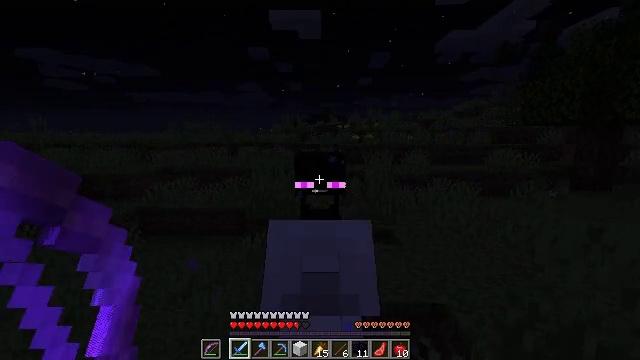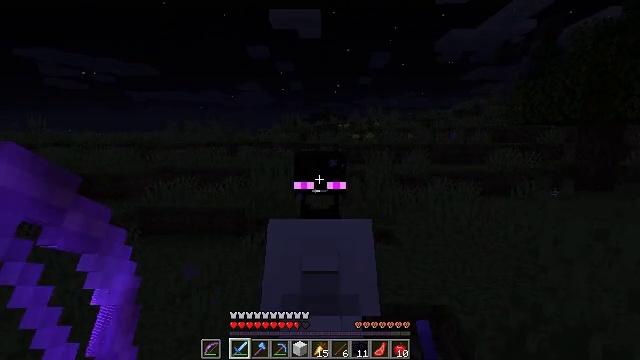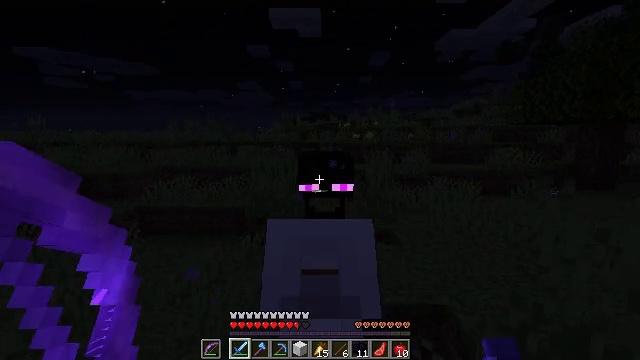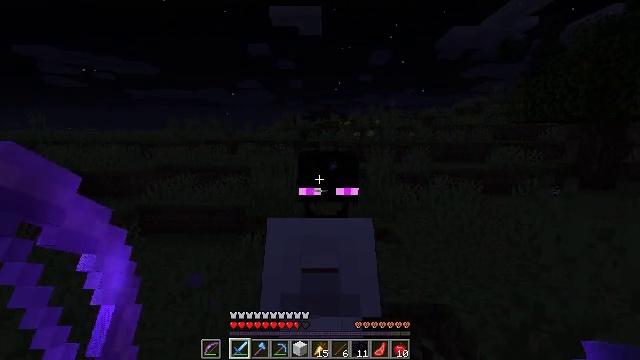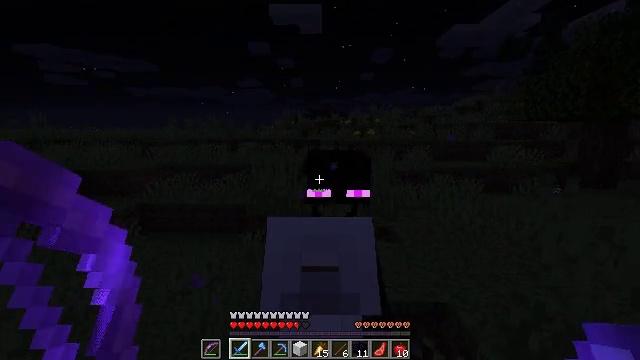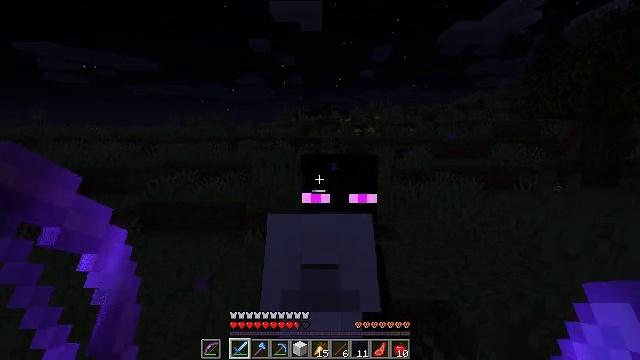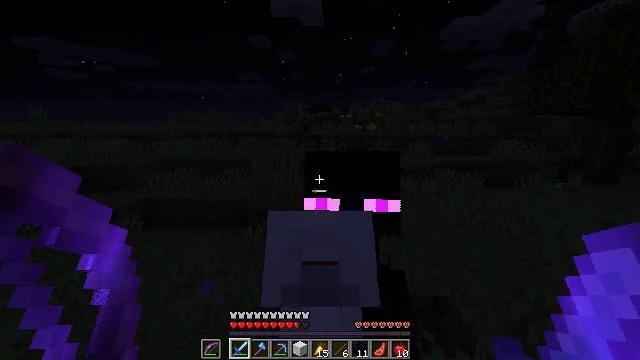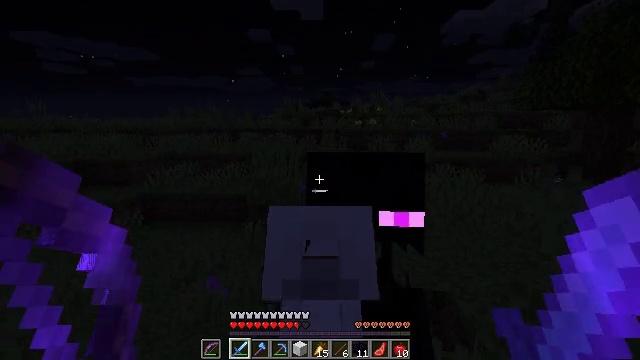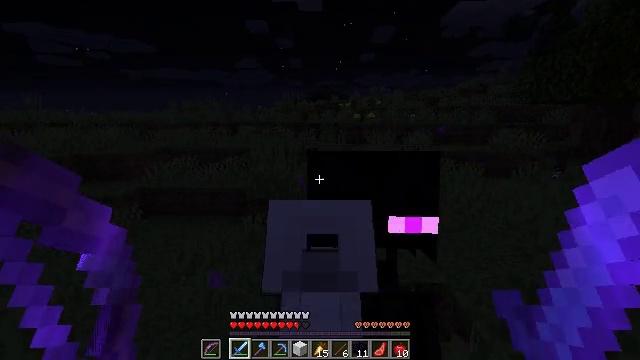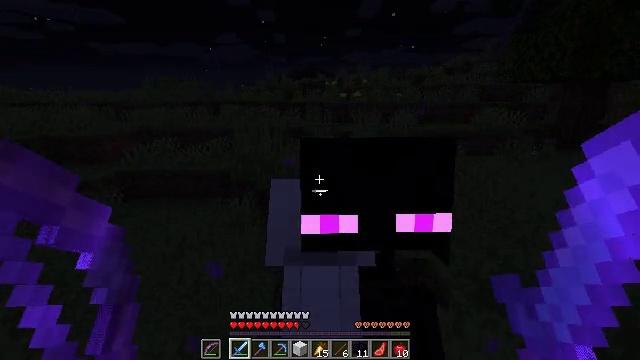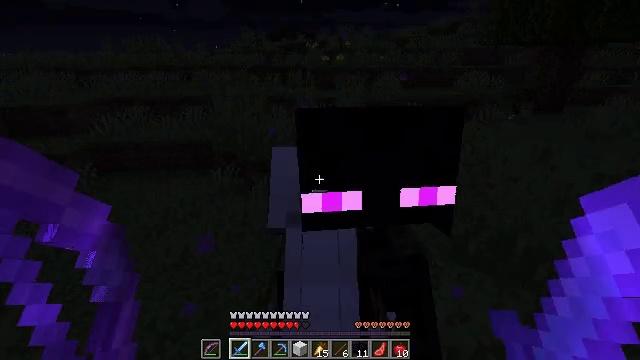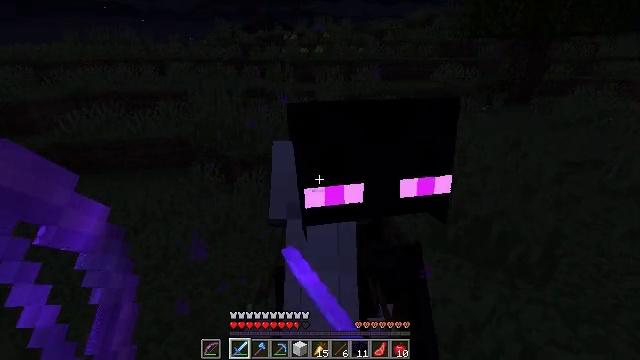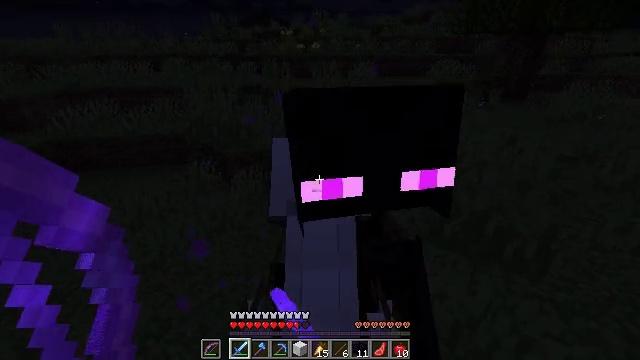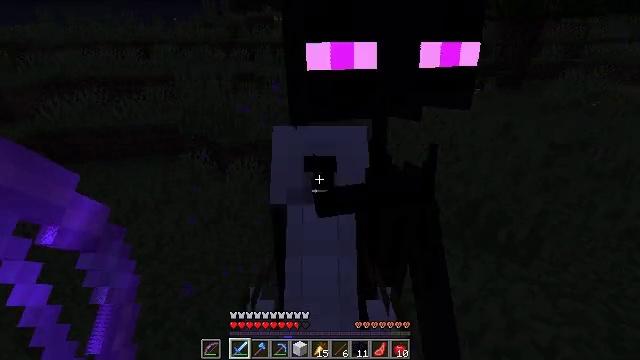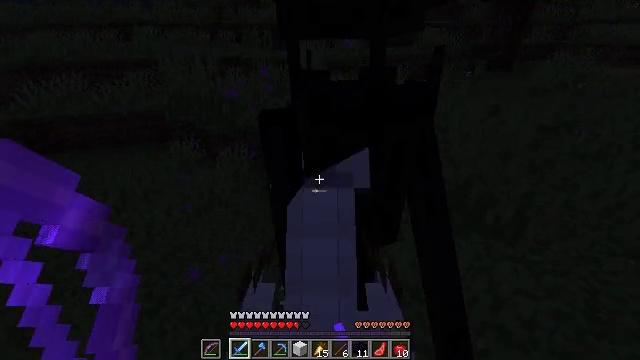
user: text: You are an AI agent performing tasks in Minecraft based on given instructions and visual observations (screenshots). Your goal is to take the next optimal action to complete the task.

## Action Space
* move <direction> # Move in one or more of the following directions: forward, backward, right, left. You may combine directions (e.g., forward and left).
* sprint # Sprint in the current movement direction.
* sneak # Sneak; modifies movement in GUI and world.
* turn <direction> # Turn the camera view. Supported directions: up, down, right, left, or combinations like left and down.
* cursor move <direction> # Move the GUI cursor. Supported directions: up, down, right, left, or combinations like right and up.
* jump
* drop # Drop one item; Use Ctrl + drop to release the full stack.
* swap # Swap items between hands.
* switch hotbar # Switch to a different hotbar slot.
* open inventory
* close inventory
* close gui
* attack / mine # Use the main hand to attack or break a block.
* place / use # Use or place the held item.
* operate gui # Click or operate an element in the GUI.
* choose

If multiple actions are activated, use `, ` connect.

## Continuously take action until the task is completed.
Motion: motion action
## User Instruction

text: Kill an enderman.
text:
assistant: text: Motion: no_op
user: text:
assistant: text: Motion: no_op
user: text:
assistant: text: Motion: no_op
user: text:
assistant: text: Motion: no_op
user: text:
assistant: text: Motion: no_op
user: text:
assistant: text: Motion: no_op
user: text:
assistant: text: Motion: turn down
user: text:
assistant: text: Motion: turn down
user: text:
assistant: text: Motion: turn right and down
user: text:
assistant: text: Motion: turn right and down, attack / mine
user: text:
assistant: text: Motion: turn right and down, attack / mine
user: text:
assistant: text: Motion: turn right, attack / mine
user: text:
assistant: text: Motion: turn right and down
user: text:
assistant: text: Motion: turn right and down
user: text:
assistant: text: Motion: no_op